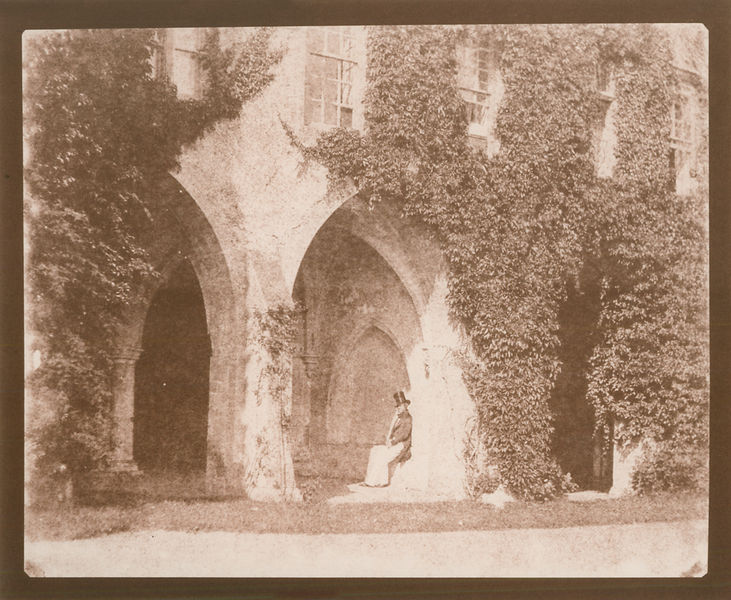
Titel: Reverend Calvert R. Jones im Kreuzgang von Lacock Abbey
Künstler: Calvert R. Jones
Schlagwörter: mann, sitzen, fenster, gebäude, haus, zylinder, pflanze, garten, bogen, fassade, mauer, wein, detail, durchgang, foto, fotografie, photographie, eingang, nische, palast, torbogen, schwarzweiss, ranke, photo, efeu, dienste, spitzbogen, steinbank, bewuchs, däule, schiebefenster